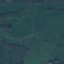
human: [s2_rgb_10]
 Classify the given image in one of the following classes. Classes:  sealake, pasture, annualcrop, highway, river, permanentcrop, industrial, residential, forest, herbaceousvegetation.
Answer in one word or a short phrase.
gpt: Pasture